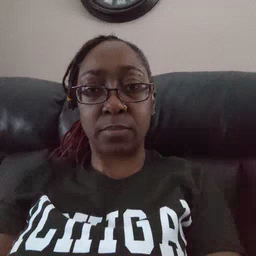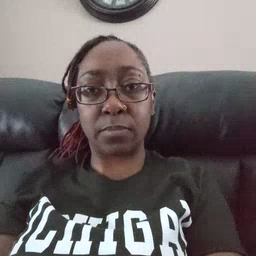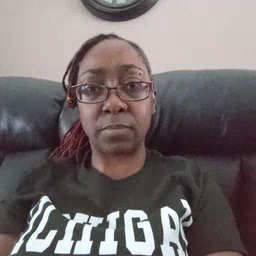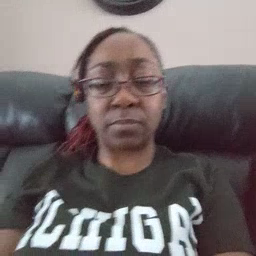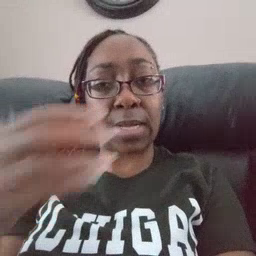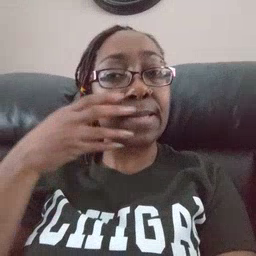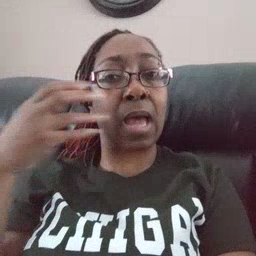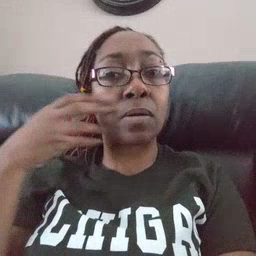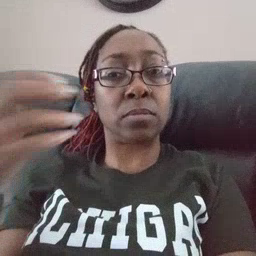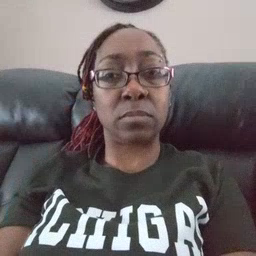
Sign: tiger